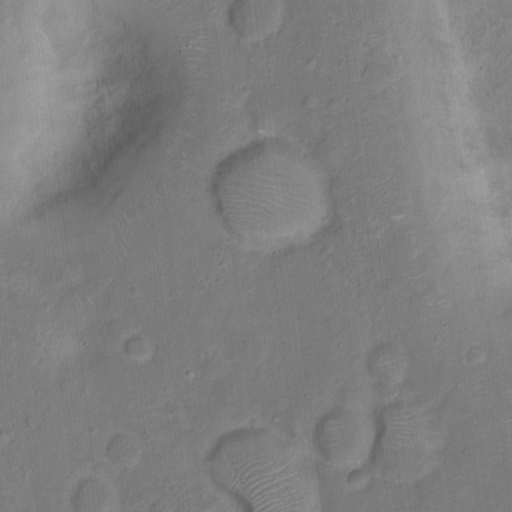
Classes present: Background